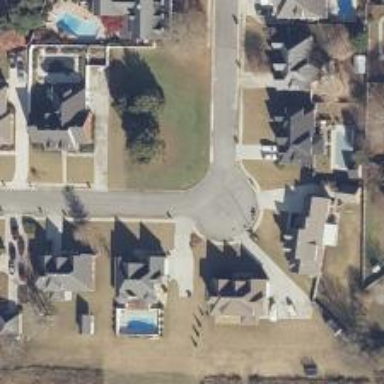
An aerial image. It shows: Residential road.